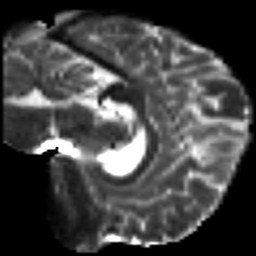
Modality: T2w
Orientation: sagittal
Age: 31
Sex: male
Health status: ill
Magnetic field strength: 3 T
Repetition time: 8.4 s
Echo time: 0.0926 s